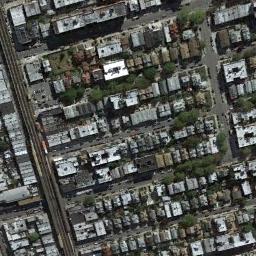
Label: residential